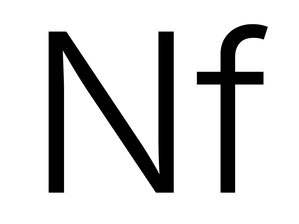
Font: Inter_Light